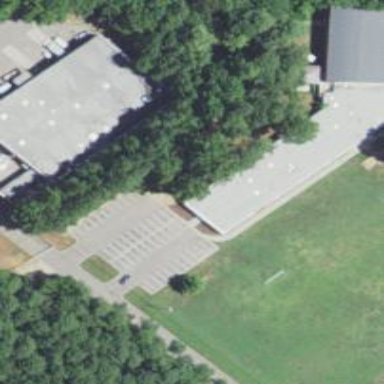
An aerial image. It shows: School building.